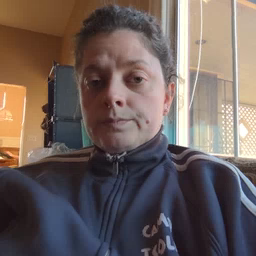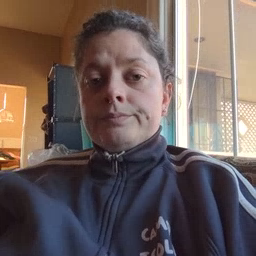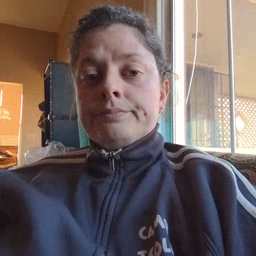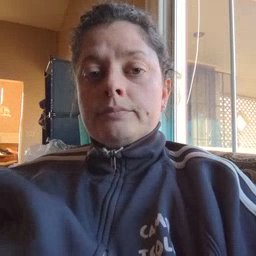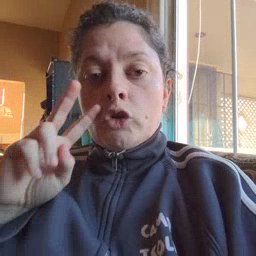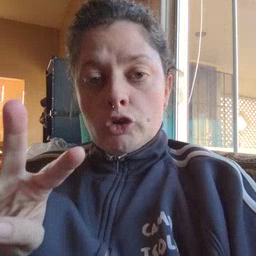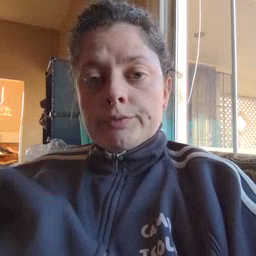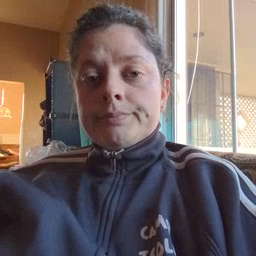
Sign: look